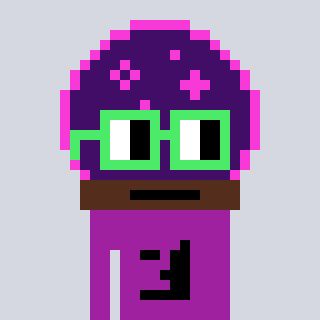
a pixel art character with square light green glasses, a crystalball-shaped head and a magenta-colored body on a cool background